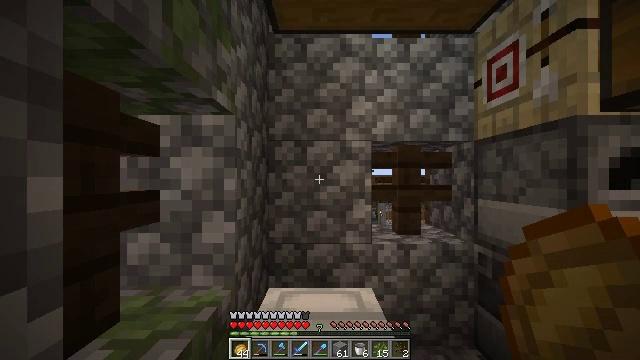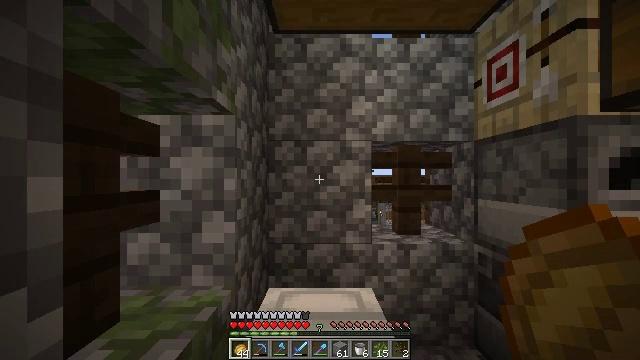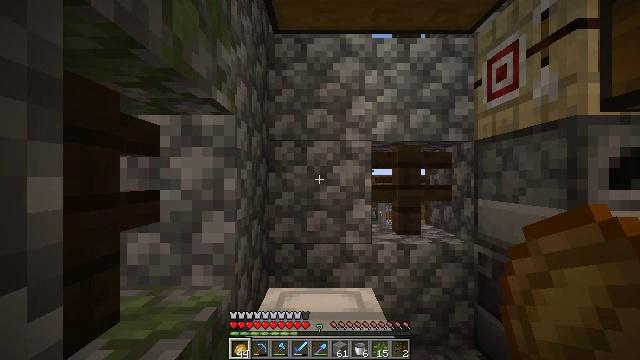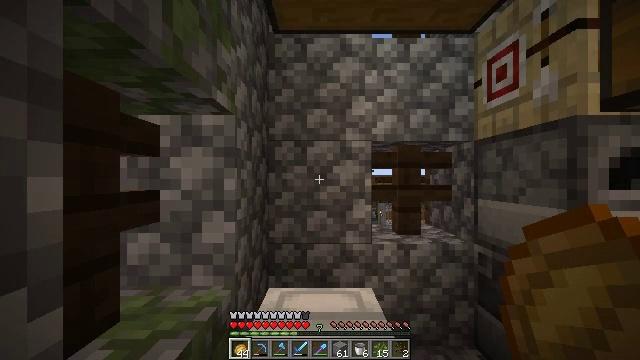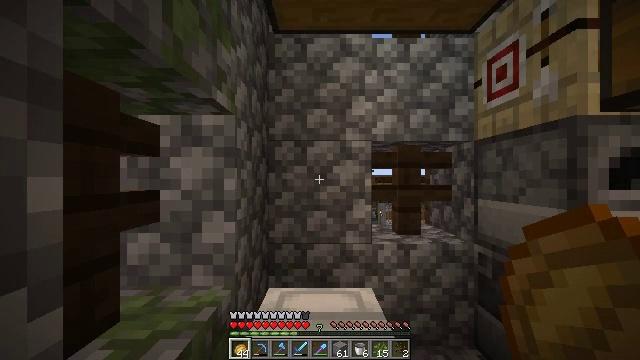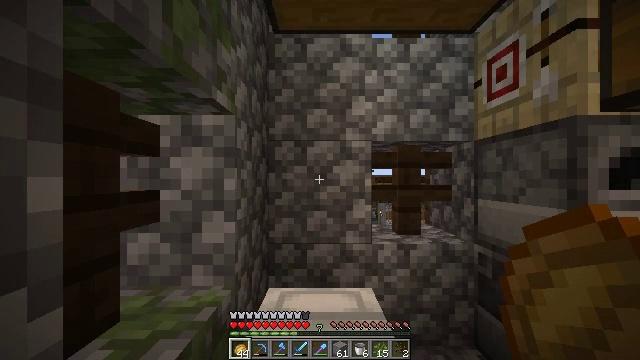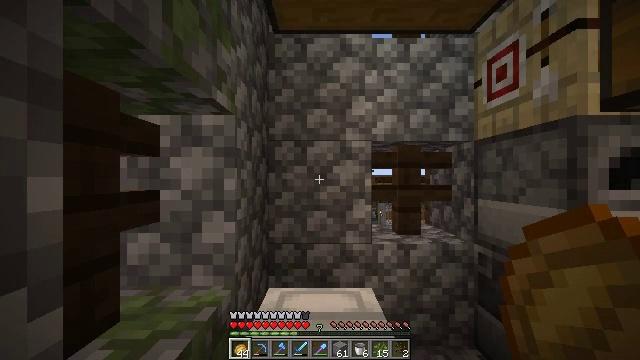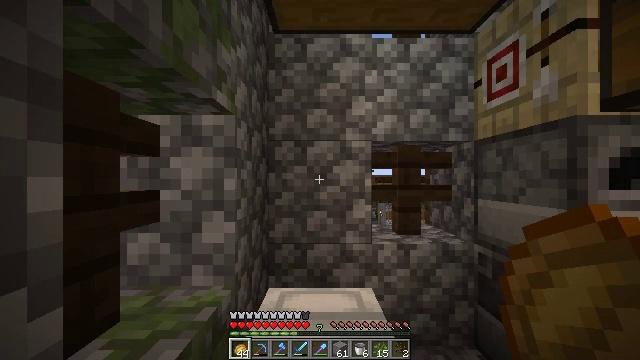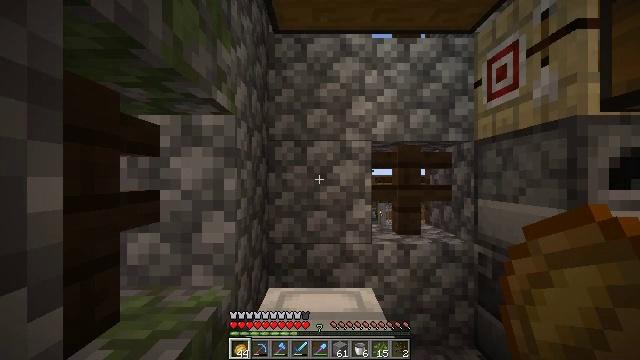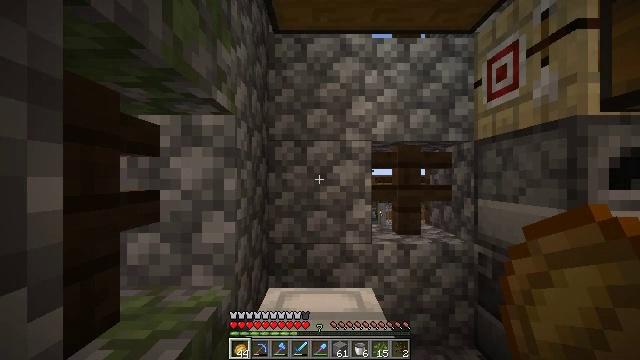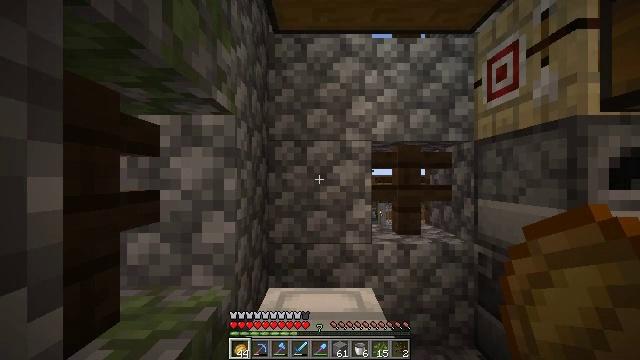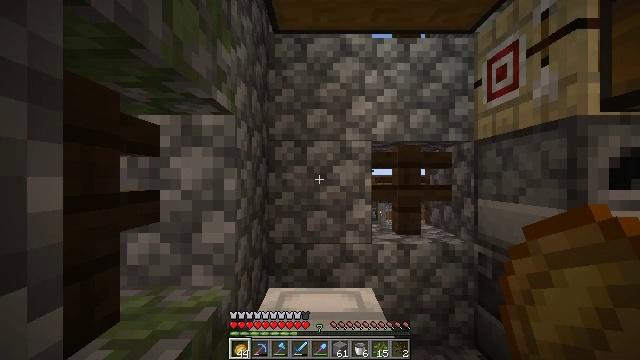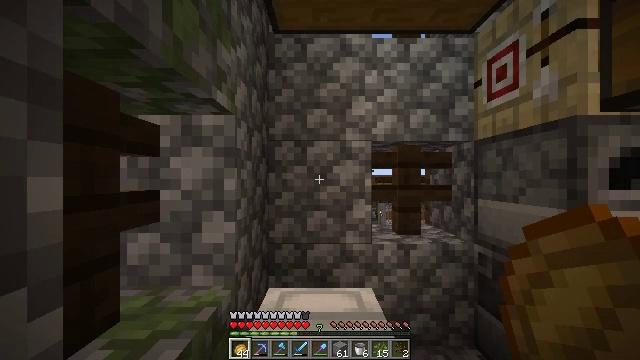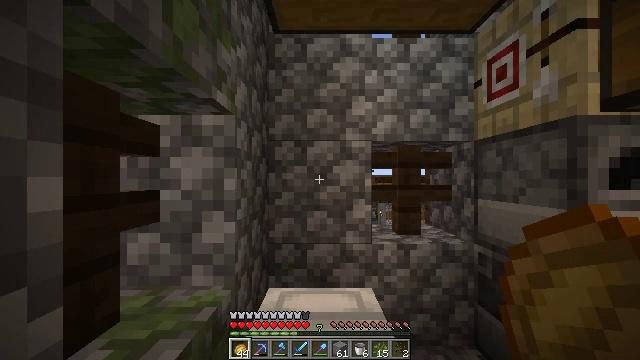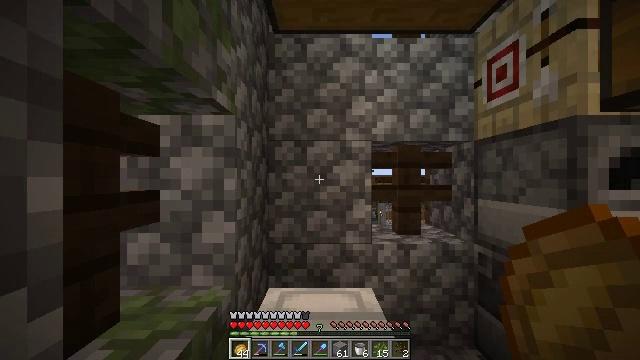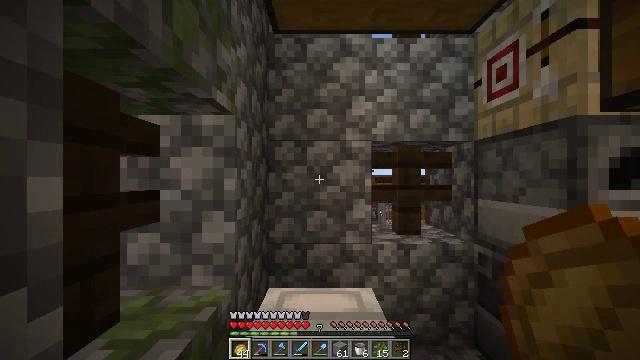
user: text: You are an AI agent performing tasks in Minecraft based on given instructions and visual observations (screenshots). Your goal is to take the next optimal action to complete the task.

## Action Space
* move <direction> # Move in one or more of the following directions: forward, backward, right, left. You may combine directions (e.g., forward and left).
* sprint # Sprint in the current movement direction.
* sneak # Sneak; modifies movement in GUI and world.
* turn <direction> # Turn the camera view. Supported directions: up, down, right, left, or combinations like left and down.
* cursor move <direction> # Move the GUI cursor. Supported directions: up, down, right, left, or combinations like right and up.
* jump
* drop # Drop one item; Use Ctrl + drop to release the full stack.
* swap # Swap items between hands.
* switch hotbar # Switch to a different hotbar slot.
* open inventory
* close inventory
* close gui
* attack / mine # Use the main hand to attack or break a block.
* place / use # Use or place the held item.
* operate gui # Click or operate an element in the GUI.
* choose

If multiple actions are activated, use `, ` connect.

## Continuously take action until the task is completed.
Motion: motion action
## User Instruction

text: Mine the brewing stand from your base.
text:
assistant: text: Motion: no_op
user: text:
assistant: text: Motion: no_op
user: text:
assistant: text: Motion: no_op
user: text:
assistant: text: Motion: no_op
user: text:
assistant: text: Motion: no_op
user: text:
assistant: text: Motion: no_op
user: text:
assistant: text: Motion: no_op
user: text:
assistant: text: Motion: no_op
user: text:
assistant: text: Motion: no_op
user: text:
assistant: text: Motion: no_op
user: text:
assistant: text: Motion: no_op
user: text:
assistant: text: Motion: no_op
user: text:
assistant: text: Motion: no_op
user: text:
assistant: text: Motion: no_op
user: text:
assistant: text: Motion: no_op
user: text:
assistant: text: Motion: no_op
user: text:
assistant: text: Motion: no_op
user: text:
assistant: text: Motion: no_op
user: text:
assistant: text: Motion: no_op
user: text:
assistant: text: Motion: no_op
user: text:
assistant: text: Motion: no_op
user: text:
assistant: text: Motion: no_op
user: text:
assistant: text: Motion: no_op
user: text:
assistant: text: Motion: no_op
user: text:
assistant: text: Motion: no_op
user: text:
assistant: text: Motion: no_op
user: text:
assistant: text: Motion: no_op
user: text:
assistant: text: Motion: no_op
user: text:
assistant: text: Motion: no_op
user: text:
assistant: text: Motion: no_op